Question: I have a carousel with background images similar to this <URL>
I have images that I would like to stretch to 100% of the browser width. When the user shrinks the width of his or her browser, the image should be cropped on the right and left hand sides. The image should not be resized (where the height changes). I am using the standard Bootstrap carousel layout
End result should follow be something like this

The blue rectangle in the middle is the container whose width should always be maintained. Before this container's borders are reached, the background image (in dark green with the shoes) should have it's right and left sides cropped as the width of the browser decreases.
What's the best way to do this?
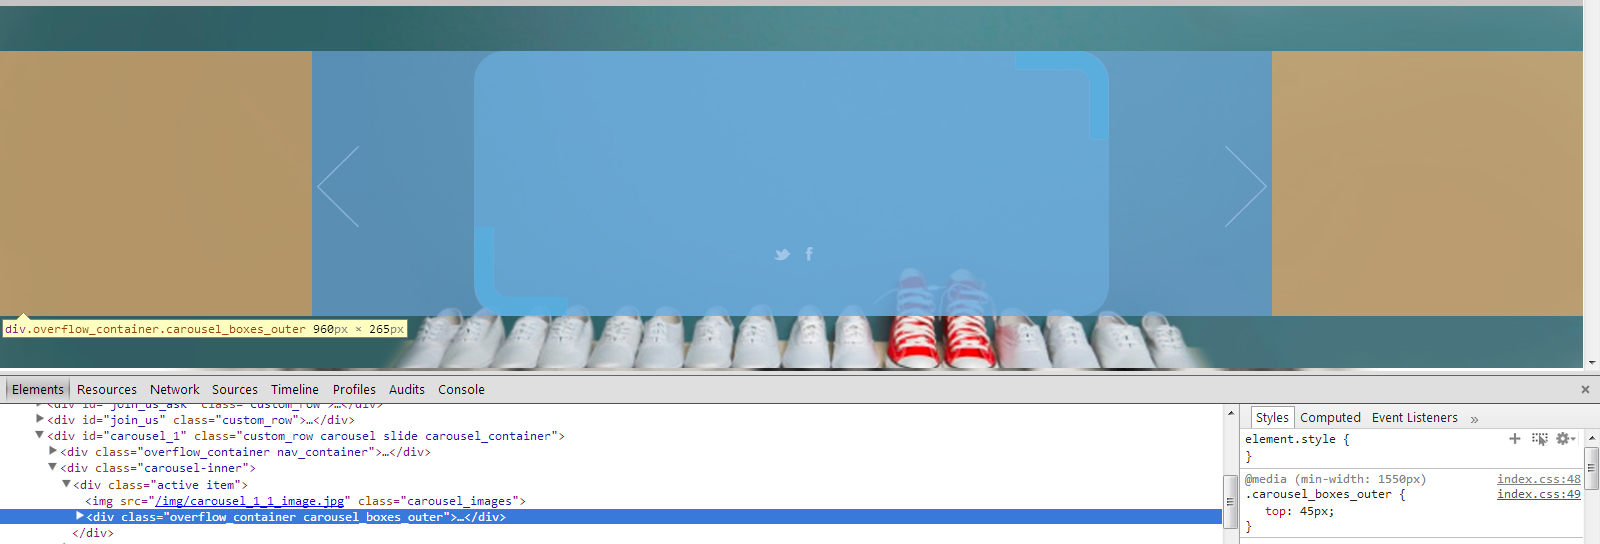
Answer: The following did the trick:
'''
.carousel.slide{
max-width: 1600px; //the largest you want the image to stretch
min-width: 900px; //the "container" width
overflow: hidden;
}
.carousel-inner{
width: 1600px;
left: 50%;
margin-left: -800px;
}
'''
The key is the 'left: 50%' and 'margin-left: -800px' combo. The negative margin should be half of what the max width is(in this case, 1600px).